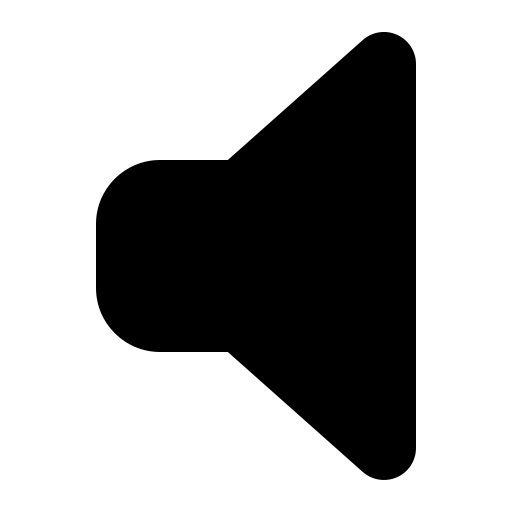
Tags: icon, FontAwesome, fa-icon, solid, volume, off